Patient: sex F, age 49
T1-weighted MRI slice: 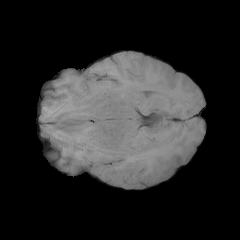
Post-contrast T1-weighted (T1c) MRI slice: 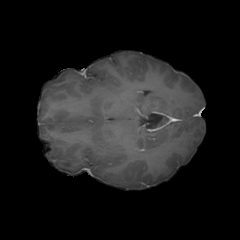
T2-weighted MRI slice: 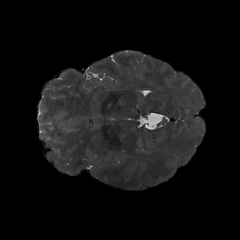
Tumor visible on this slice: no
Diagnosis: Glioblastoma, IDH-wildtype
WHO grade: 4